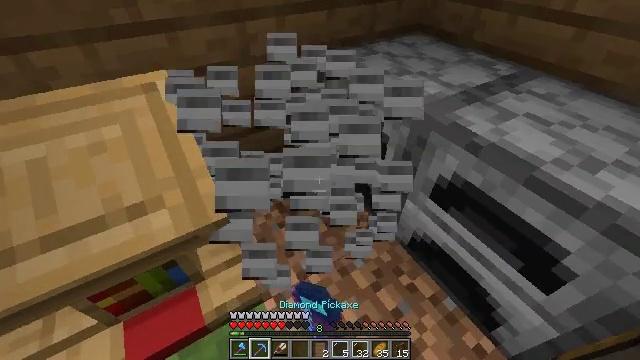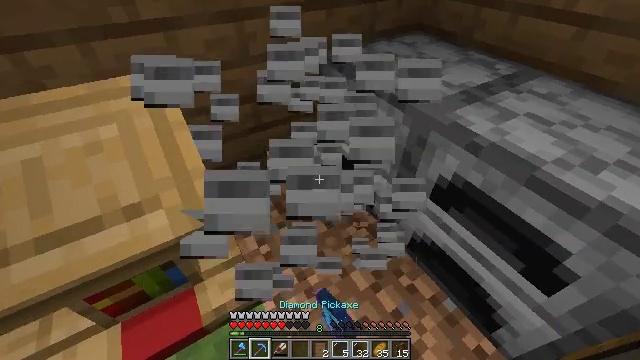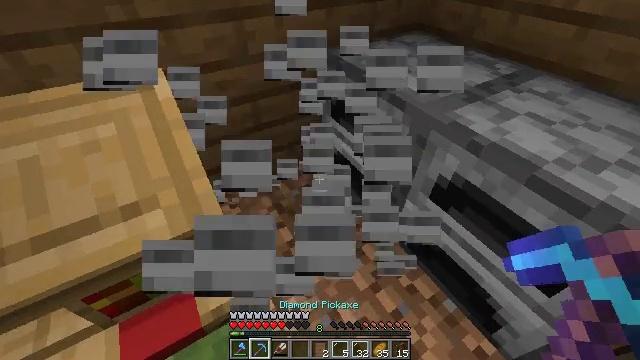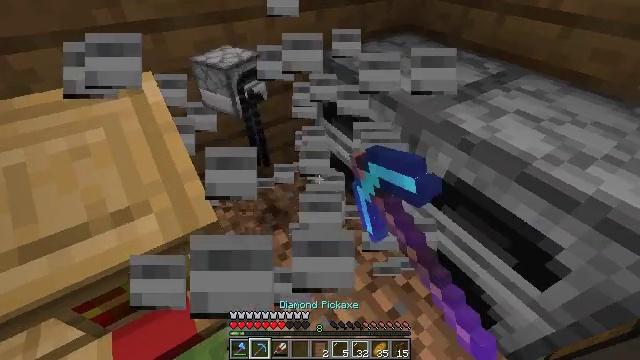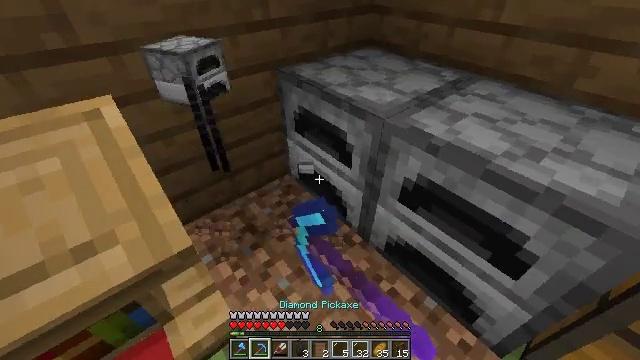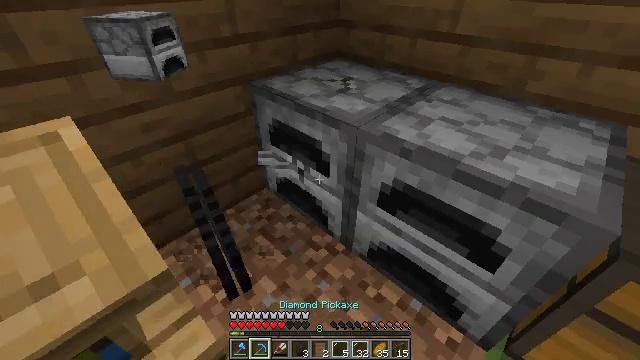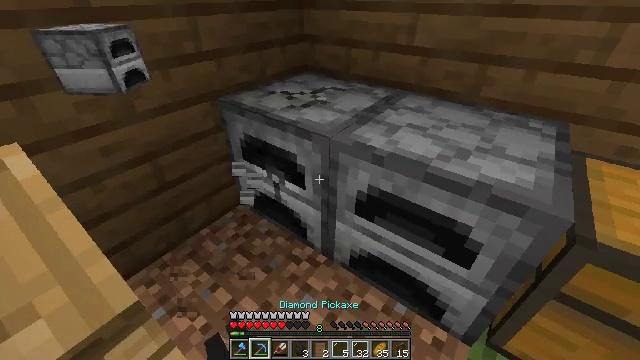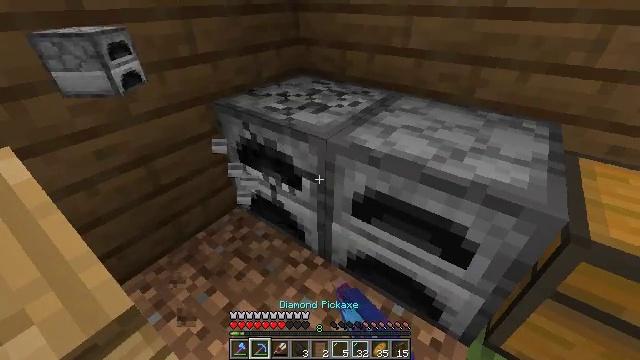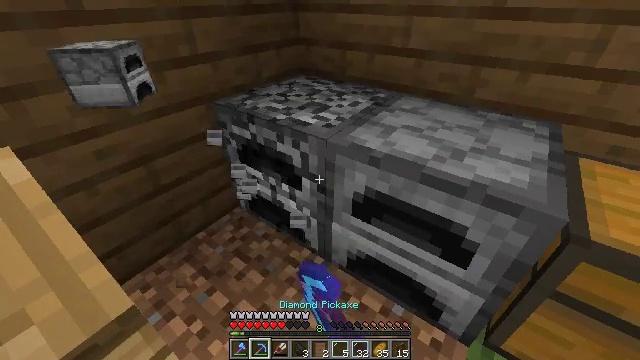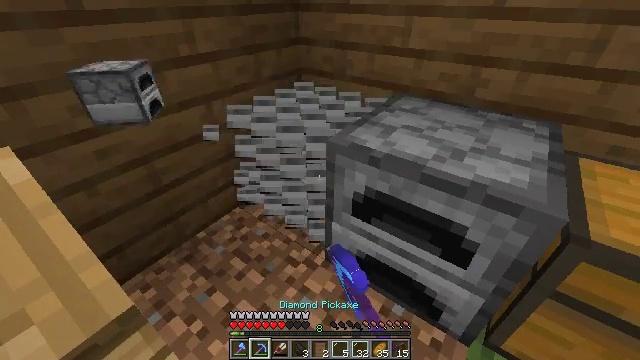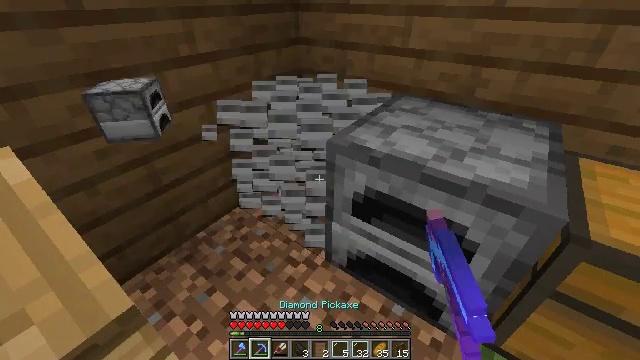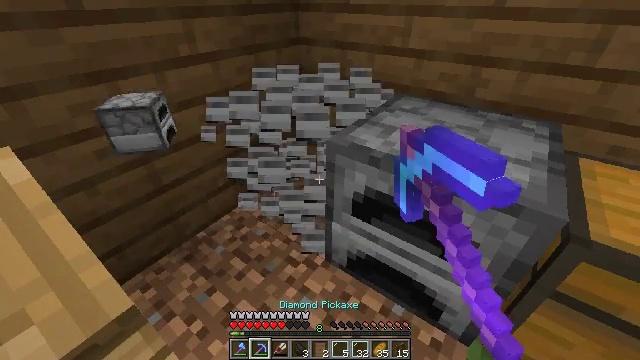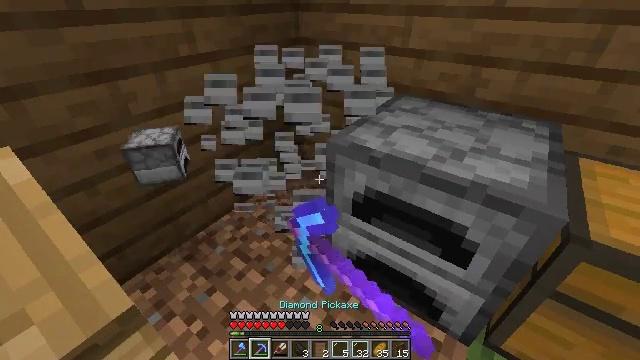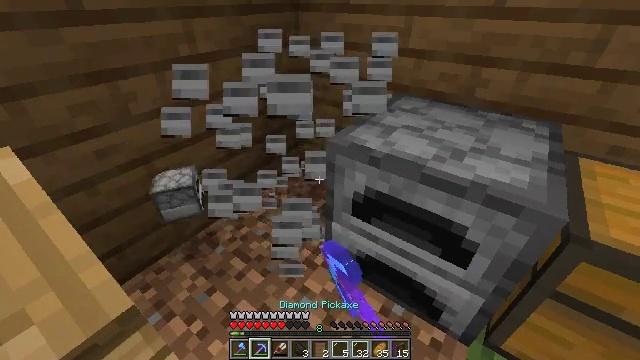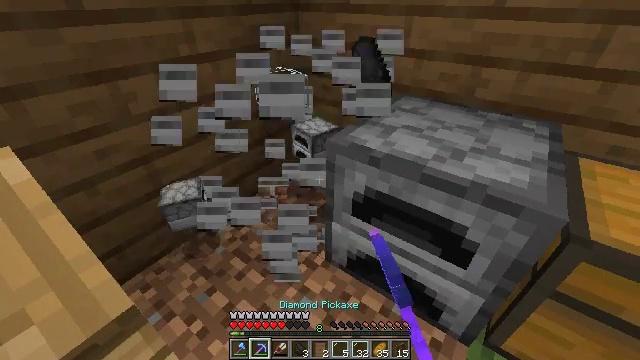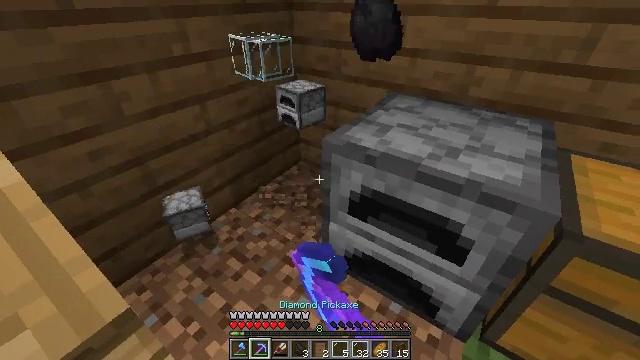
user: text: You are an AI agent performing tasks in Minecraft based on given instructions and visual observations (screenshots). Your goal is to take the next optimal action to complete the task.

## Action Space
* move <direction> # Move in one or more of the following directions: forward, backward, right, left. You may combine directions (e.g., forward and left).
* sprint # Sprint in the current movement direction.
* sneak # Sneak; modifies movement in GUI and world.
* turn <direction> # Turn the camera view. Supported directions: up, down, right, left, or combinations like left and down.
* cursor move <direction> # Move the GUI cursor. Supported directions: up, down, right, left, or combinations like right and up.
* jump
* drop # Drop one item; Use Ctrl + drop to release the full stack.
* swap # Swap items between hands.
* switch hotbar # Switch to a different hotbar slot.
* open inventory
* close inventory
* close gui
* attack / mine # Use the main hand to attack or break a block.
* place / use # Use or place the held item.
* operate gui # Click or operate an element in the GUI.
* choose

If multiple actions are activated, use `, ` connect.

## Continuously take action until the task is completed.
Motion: motion action
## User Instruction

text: Mine the furnace to collect it.
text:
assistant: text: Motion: attack / mine
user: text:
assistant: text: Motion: attack / mine
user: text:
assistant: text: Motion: turn right, attack / mine
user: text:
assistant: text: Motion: turn right and up, attack / mine
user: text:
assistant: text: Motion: turn right and up, attack / mine
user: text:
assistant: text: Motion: turn right and up, attack / mine
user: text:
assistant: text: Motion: attack / mine
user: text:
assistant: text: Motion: attack / mine
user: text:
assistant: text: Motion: attack / mine
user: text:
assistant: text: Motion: attack / mine
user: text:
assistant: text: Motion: attack / mine
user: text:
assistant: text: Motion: attack / mine
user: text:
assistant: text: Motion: attack / mine
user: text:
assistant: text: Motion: attack / mine
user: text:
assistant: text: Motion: turn right, attack / mine
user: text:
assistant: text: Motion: turn right and down, attack / mine
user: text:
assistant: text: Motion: turn right and down, attack / mine
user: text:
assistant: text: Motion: move forward, turn right, attack / mine
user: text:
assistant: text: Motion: move forward, attack / mine
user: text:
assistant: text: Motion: attack / mine
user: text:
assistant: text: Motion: attack / mine
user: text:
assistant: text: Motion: attack / mine
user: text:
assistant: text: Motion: move left, attack / mine
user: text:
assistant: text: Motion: move left, turn right and down, attack / mine
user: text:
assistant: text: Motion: move left, turn right and down, attack / mine
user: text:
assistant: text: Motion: attack / mine